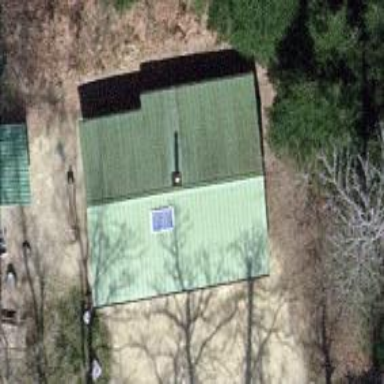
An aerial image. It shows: Shelter.